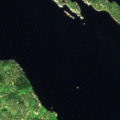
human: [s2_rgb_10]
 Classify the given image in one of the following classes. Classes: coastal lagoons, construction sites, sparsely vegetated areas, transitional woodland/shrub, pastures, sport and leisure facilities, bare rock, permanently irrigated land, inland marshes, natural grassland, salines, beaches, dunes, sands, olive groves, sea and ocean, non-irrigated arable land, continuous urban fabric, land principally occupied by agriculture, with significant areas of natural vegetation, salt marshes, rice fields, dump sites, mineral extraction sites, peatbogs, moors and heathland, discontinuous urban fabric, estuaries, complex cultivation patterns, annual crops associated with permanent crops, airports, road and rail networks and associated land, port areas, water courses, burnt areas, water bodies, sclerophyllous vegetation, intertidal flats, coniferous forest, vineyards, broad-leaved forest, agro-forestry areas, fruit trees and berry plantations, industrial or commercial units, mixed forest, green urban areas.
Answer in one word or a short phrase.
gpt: coniferous forest, water bodies